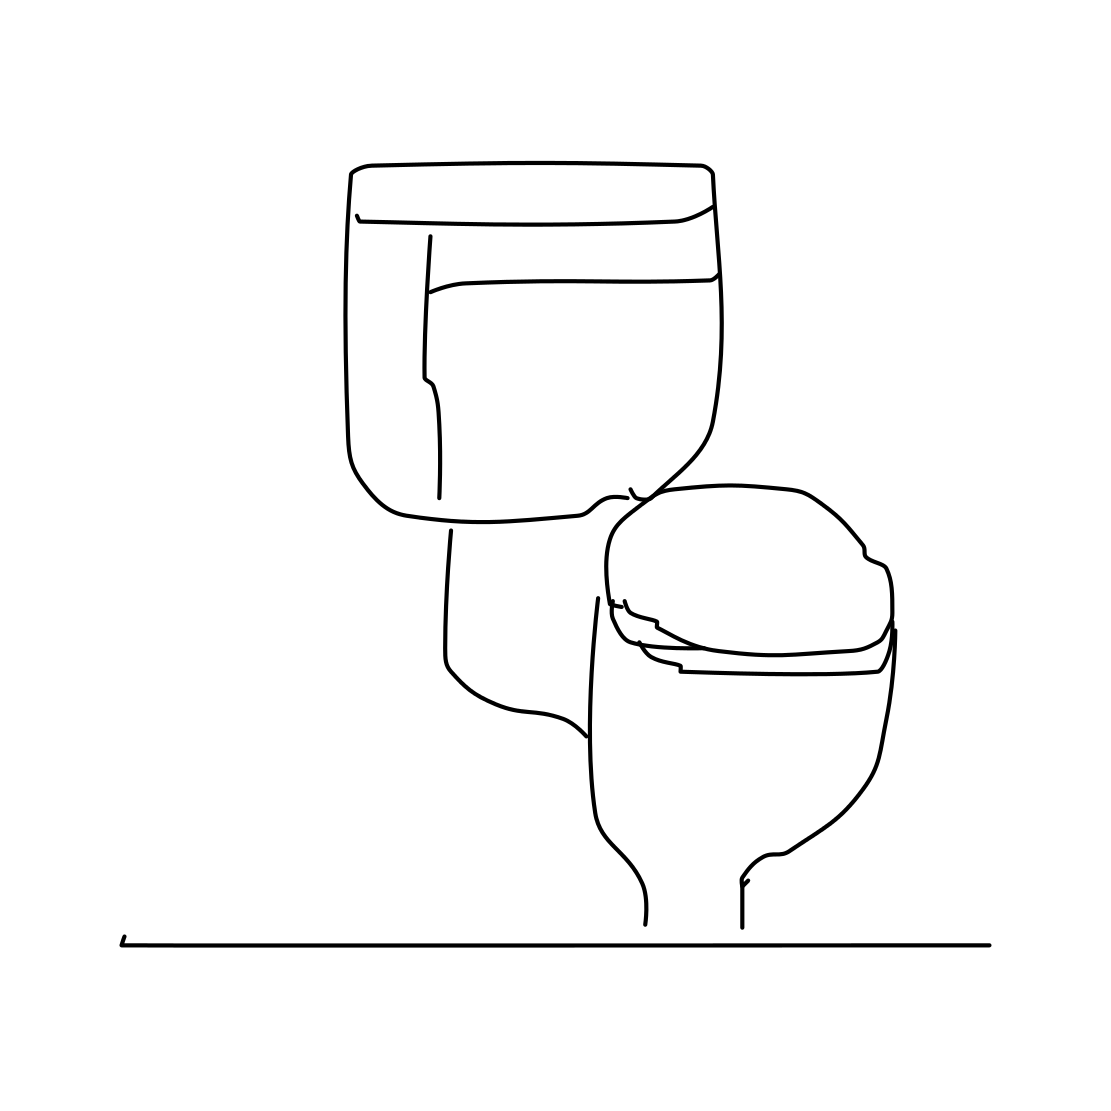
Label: toilet